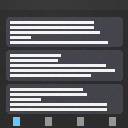
Screen state: on